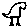
Label: bird